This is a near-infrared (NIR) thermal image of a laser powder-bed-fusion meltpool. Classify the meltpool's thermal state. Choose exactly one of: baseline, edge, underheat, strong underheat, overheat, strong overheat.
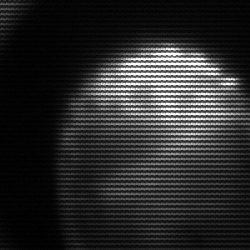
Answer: edge